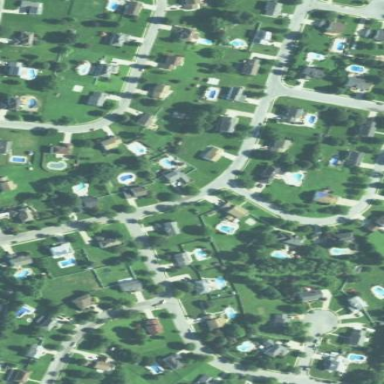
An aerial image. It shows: Single-family residential area.